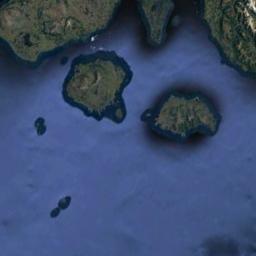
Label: island